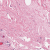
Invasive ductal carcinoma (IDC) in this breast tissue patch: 0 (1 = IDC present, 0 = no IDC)